Brain MRI, t1w sequence, axial 2D slice.
Patient: age 30, sex M, weight 95 kg, height 1.95 m
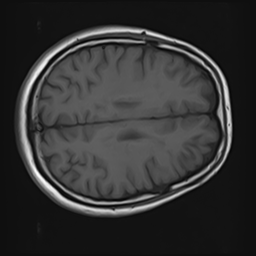